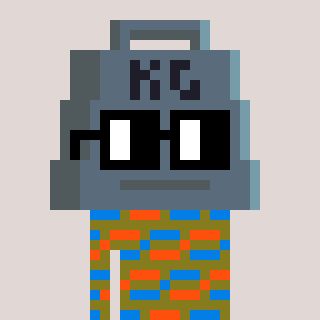
a pixel art character with square black glasses, a weight-shaped head and a gunk-colored body on a warm background